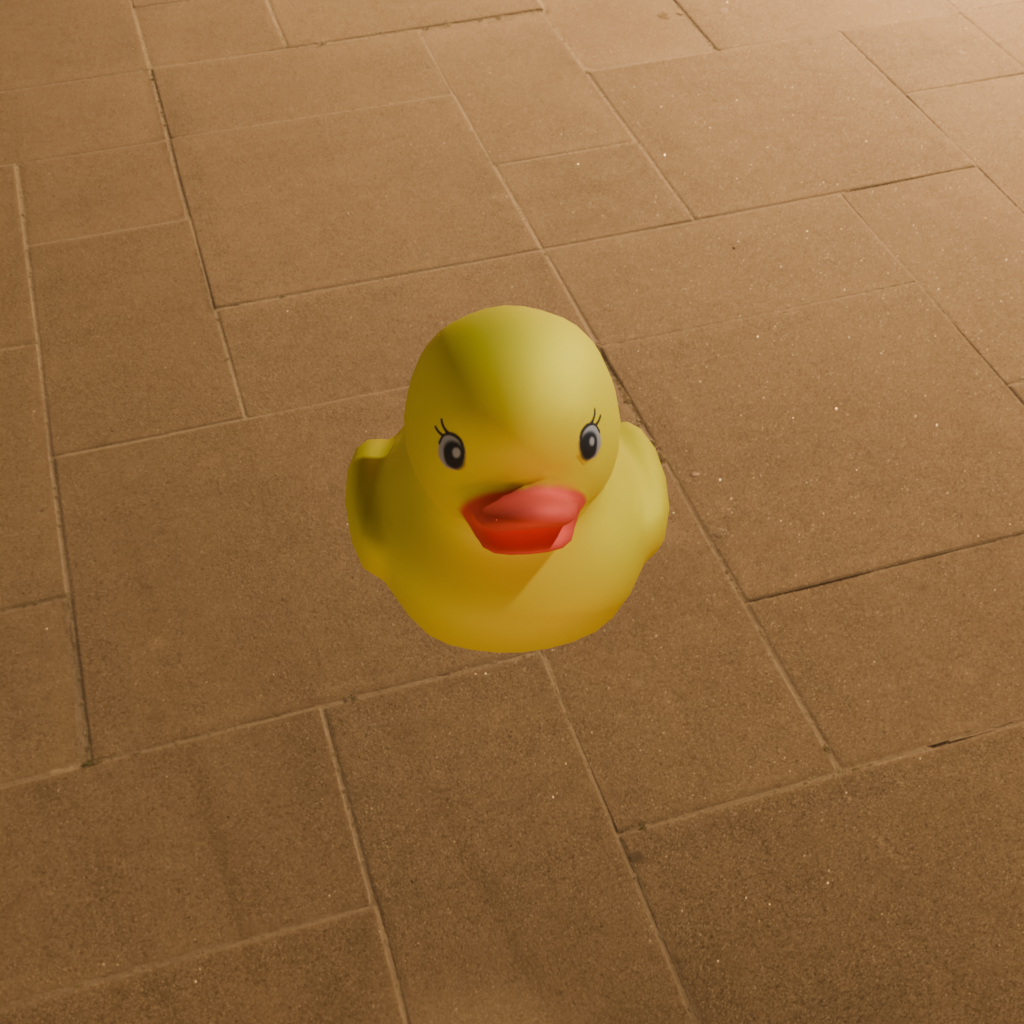
an image of a yellow rubber duck seen from <front_top> in a coastal promenade at night illuminated with streetlights and ocean view.